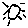
Label: sun